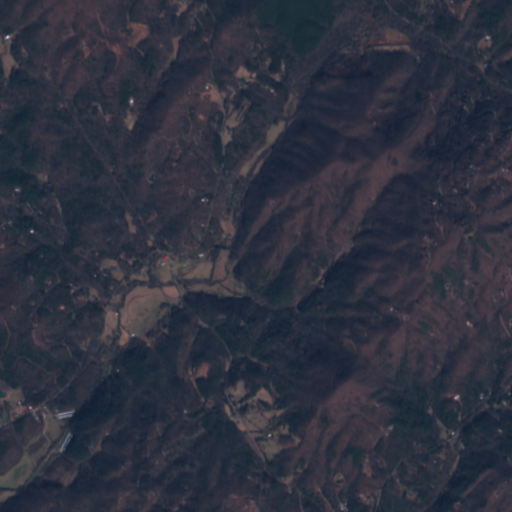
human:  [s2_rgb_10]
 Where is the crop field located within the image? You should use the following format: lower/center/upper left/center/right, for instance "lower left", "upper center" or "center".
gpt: The crop field is located in the upper center of the image.
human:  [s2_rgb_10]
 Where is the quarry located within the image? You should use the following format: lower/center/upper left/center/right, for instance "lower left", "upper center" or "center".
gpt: There is no quarry in the image.